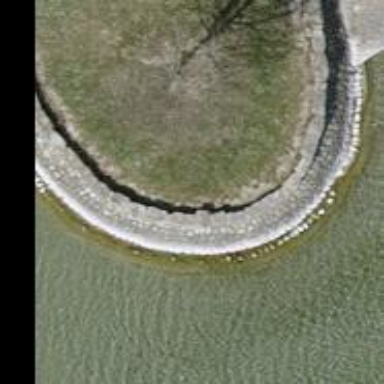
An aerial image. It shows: Seawall barrier.